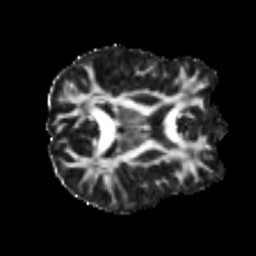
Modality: FA
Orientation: axial
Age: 24
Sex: female
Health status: healthy
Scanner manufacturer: siemens
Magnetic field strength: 3 T
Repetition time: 3.6 s
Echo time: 0.0964 s